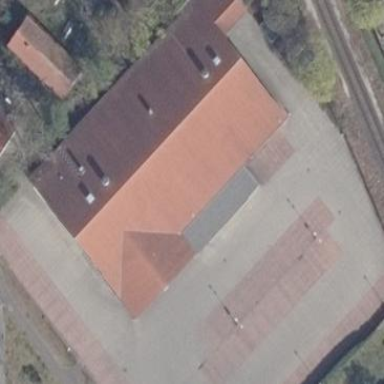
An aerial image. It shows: Gabled roof building painted in white with red roof. It is supermarket.